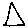
Label: triangle